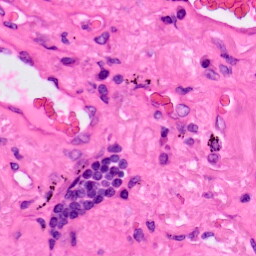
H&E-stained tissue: Lung